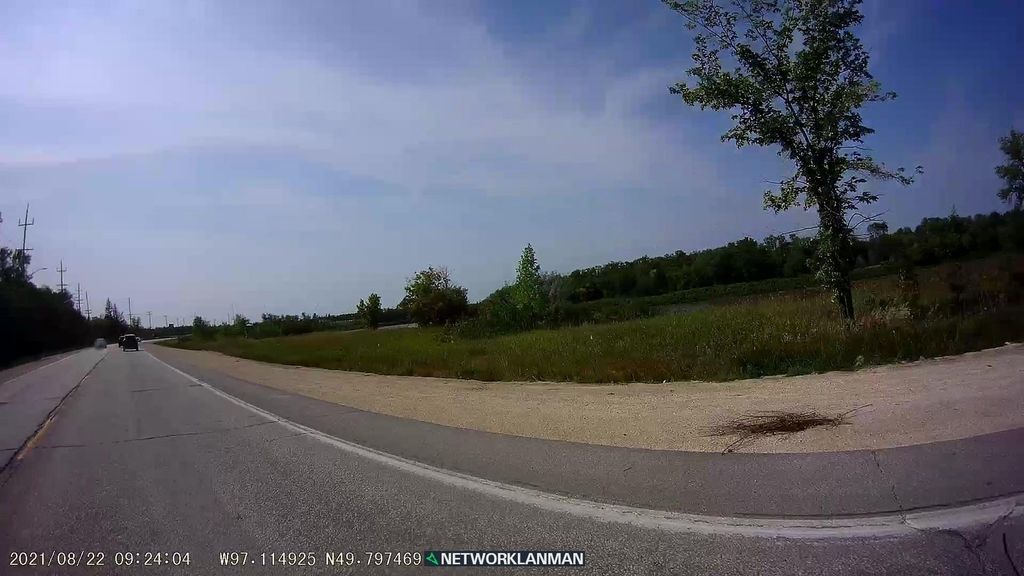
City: winnipeg